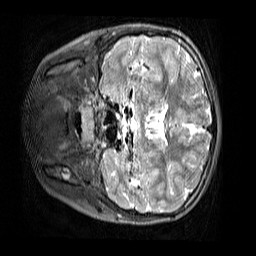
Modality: T2w
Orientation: coronal
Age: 10
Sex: female
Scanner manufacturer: siemens
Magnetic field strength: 3 T
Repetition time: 3.2 s
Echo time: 0.408 s